Question: I just ran into one of the most mind boggling errors ever. false == true What information would you guys need to confirm/debug this behavior? I've never seen anything like it.

- - -
Edit:
I did a clean->rebuild and still the same.
Here's the assembly and registers. I don't know how to read this, but maybe it could help someone else.
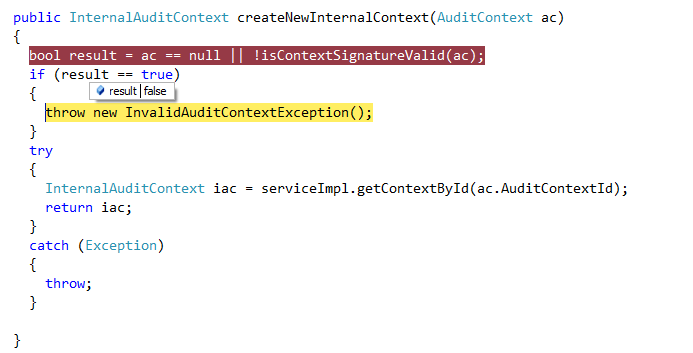
Answer: I suppose your PDB files are not in phase and you have differences in what's really executed and what Visual Studio sees as a line number. Try rebuilding. We all know that it is impossible to have 'true = false', or the world as we know it may change :-)